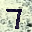
Label: 7